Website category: sports
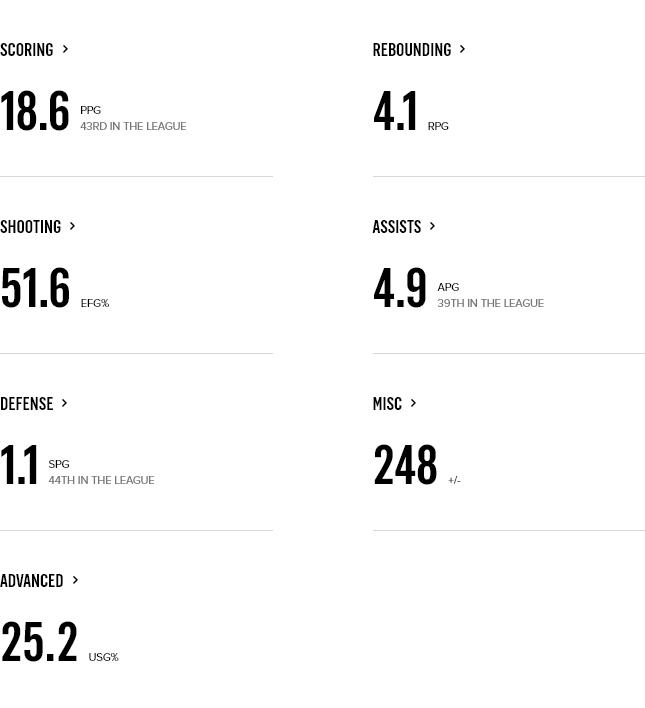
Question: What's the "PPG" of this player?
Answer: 18.6

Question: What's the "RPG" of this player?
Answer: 4.1

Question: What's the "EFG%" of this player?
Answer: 51.6

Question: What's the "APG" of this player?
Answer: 4.9

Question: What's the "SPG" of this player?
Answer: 1.1

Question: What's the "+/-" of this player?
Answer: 248

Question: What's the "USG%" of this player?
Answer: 25.2

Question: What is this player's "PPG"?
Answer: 18.6

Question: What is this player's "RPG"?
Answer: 4.1

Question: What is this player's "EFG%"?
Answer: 51.6

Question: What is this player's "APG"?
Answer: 4.9

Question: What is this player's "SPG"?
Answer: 1.1

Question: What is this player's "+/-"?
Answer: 248

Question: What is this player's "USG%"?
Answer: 25.2

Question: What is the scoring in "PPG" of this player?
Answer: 18.6

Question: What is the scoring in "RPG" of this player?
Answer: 4.1

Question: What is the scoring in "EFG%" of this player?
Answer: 51.6

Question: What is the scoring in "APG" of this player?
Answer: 4.9

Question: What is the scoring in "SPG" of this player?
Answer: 1.1

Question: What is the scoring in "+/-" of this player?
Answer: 248

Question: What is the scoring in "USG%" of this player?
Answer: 25.2

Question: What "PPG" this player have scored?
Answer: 18.6

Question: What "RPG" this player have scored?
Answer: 4.1

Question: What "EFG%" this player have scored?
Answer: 51.6

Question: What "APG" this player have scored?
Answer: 4.9

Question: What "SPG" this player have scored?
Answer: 1.1

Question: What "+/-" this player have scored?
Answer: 248

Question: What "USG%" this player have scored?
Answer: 25.2

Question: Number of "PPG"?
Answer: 18.6

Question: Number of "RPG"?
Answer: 4.1

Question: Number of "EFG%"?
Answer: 51.6

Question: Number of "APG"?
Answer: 4.9

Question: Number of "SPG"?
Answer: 1.1

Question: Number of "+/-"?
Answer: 248

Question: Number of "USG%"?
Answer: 25.2

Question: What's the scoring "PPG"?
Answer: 18.6

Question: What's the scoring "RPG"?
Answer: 4.1

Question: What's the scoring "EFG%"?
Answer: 51.6

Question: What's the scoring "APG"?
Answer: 4.9

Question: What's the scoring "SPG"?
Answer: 1.1

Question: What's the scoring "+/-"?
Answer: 248

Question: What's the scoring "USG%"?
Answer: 25.2